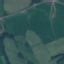
Land use / land cover class: Pasture